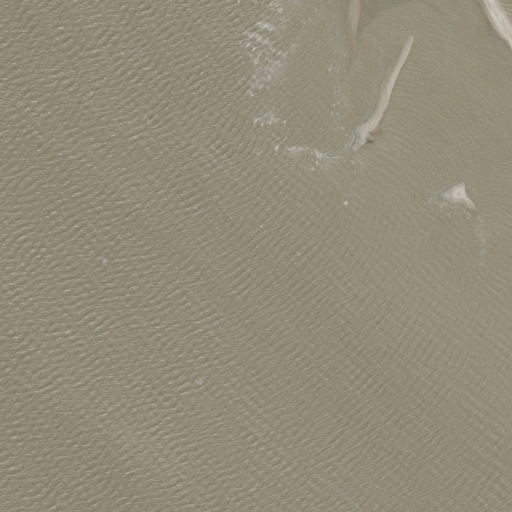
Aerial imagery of cape in Texas named Oliver Point containing open water and herbaceous wetlands